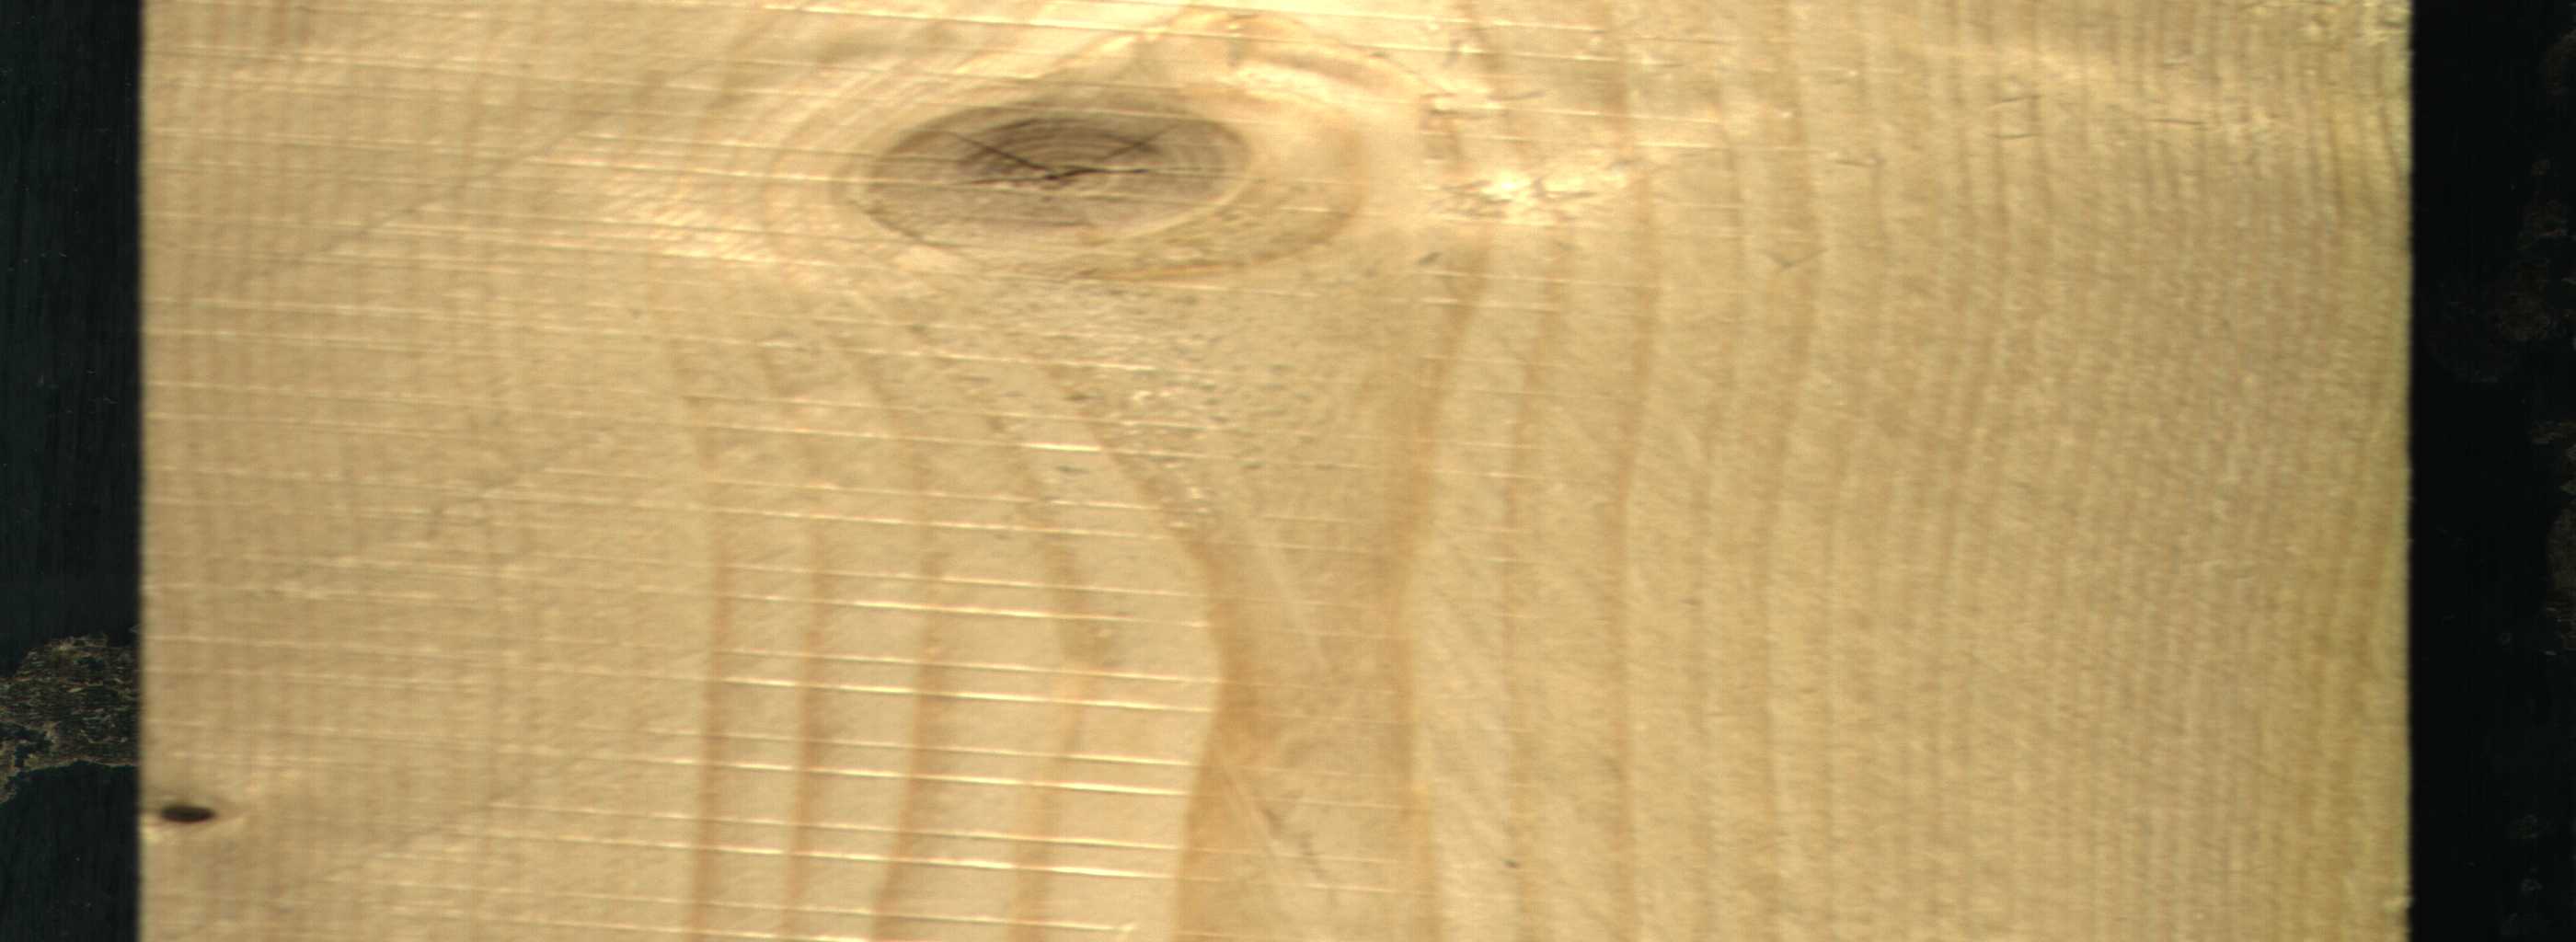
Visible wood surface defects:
knot_with_crack
Dead_Knot